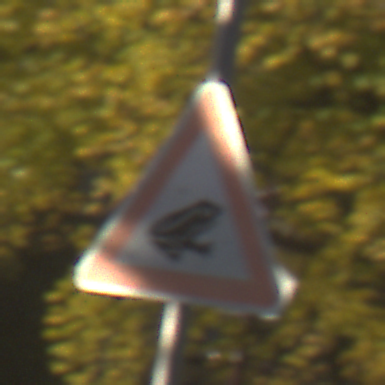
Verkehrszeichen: AmphibienwanderungLinks
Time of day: SunriseSunset
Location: Outdoor (Urban)
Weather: PartlyCloudy
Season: Autumn
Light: Natural